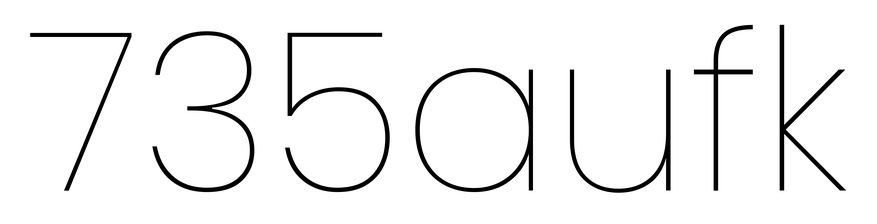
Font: Poppins-Thin